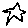
Label: star